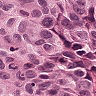
Metastatic tissue present: yes